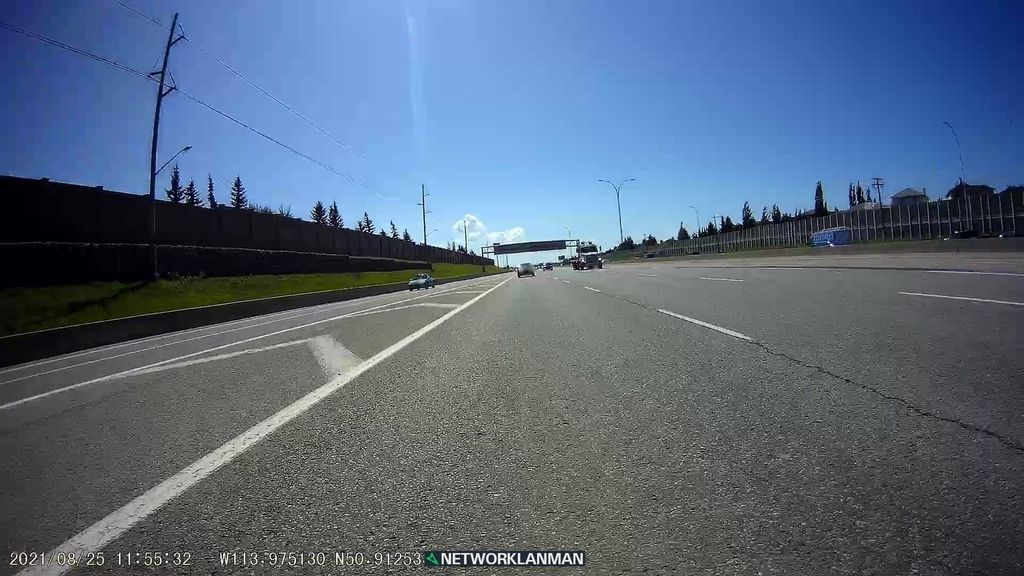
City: calgary